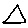
Label: triangle